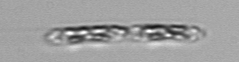
Label: Cerataulina_pelagica